Question: I want red and green pin in the picture be exactly Like the picture in Nexus 4 (Top-left screen) in all screens.i read similar pages and also read <URL>
and i know i can solve this with 'layout-large','layout-xlarge',etc but i have 40 layout like this and if i make each of them for different screens it comes(40*4) 160 layout!

Here is the XML Layout :
'''
<RelativeLayout xmlns:android="http://schemas.android.com/apk/res/android"
xmlns:tools="http://schemas.android.com/tools"
android:id="@+id/outlineLayout"
android:layout_width="match_parent"
android:layout_height="match_parent">
<ImageView
android:id="@+id/arrowleft"
android:layout_width="wrap_content"
android:layout_height="wrap_content"
android:layout_alignParentTop="true"
android:layout_centerHorizontal="true"
android:layout_marginTop="107dp"
android:scaleType="fitCenter"
android:src="@drawable/arrowleft" />
<ImageView
android:id="@+id/greenpin"
android:layout_width="wrap_content"
android:layout_height="wrap_content"
android:layout_alignRight="@+id/imageView1"
android:layout_alignTop="@+id/img_start"
android:src="@drawable/greenpin" />
<ImageView
android:id="@+id/redpin"
android:layout_width="wrap_content"
android:layout_height="wrap_content"
android:layout_alignLeft="@+id/imageView1"
android:layout_centerVertical="true"
android:scaleType="centerCrop"
android:src="@drawable/redpin" />
</RelativeLayout>
'''
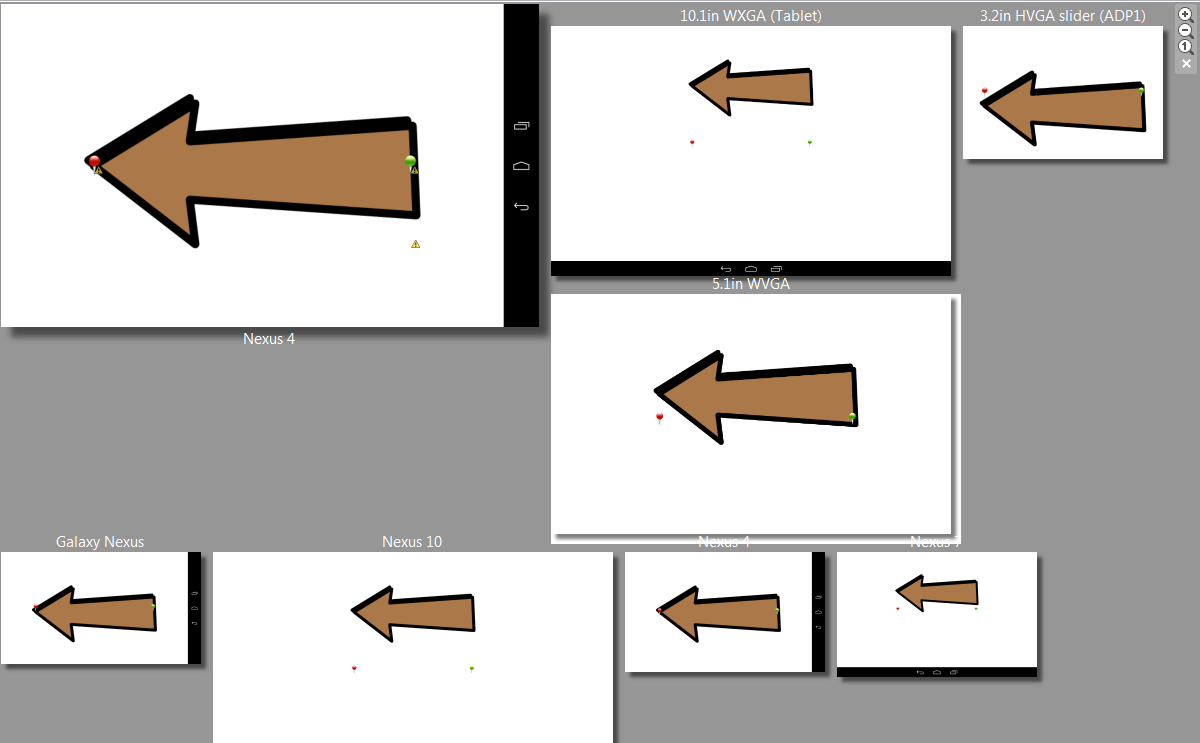
Answer: Use following layout
'''
<RelativeLayout xmlns:android="http://schemas.android.com/apk/res/android"
xmlns:tools="http://schemas.android.com/tools"
android:id="@+id/outlineLayout"
android:layout_width="match_parent"
android:layout_height="match_parent">
<ImageView
android:id="@+id/imageView1"
android:layout_width="wrap_content"
android:layout_height="wrap_content"
android:layout_centerVertical="true"
android:src="@drawable/arrowleft" />
<ImageView
android:id="@+id/imageView2"
android:layout_width="wrap_content"
android:layout_height="wrap_content"
android:layout_centerVertical="true"
android:layout_toRightOf="@+id/imageView1"
android:src="@drawable/greenpin" />
<ImageView
android:id="@+id/img_start"
android:layout_toLeftOf="@+id/imageView1"
android:layout_width="wrap_content"
android:layout_height="wrap_content"
android:layout_centerVertical="true"
android:src="@drawable/redpin" />
</RelativeLayout>
'''
You can add your other tags according to need, however from above logic you can align all three images as you want.